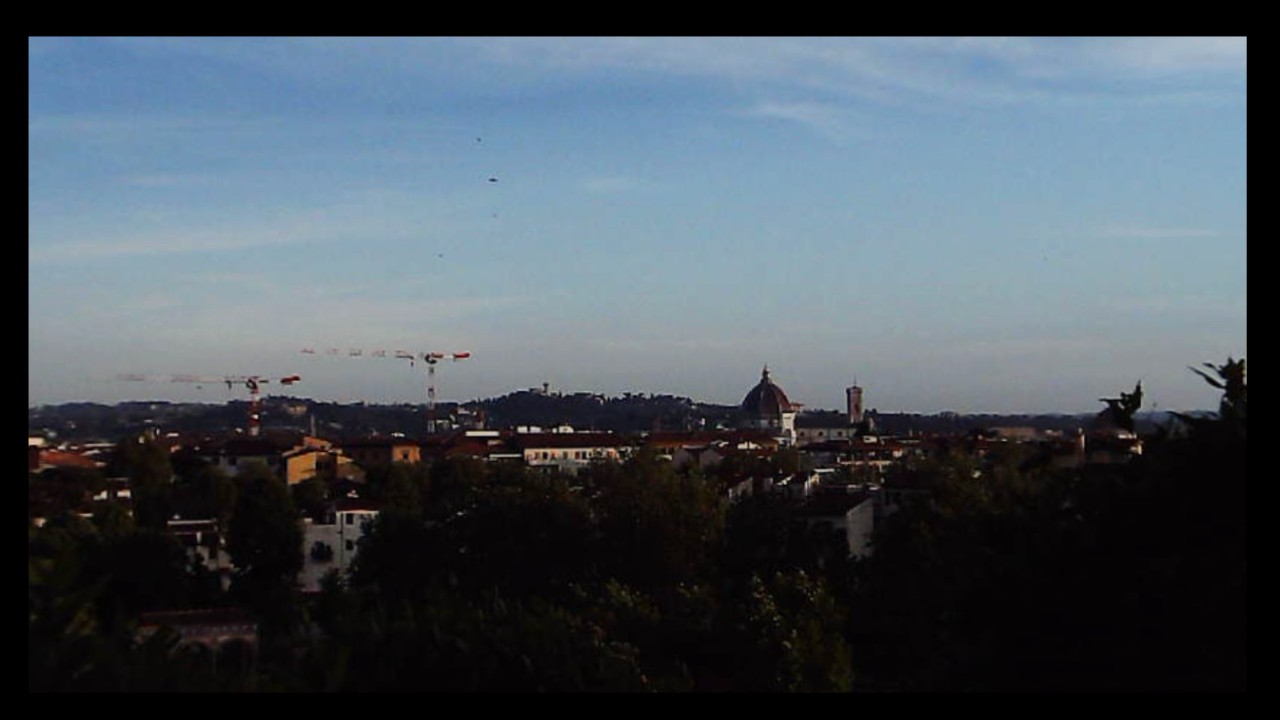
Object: DarwinFPV cineape20